Question: I am trying to create a custom UITableView that is contained within another view. I have been able to get the view set up almost like the way that I want it. I am just wondering however how come the two methods ('tableView:cellForRowAtIndexPath' and 'tableView:didSelectRowAtIndexPath') that I need the most are not getting called. Note that I am not using UITableViewController, but I am using UIViewController to control the tableView.

And here is a snippet of my code
'''
- (void)loadView {
CGRect applicationFrame = [[UIScreen mainScreen] applicationFrame];
UIView * contentView = [[UIView alloc] initWithFrame:applicationFrame];
contentView.backgroundColor = [UIColor whiteColor];
self.view = contentView;
UIImageView * backgroundImageView = [[UIImageView alloc] initWithImage:[UIImage imageNamed:@"mainBackground.jpeg"]];
[self.view addSubview:backgroundImageView];
CGRect tableFrame = CGRectMake(40, 40, 240, 310);
self.listView = [[UITableView alloc] initWithFrame:tableFrame];
self.listView.dataSource = self;
self.listView.delegate = self;
self.listView.scrollEnabled = NO;
self.listView.rowHeight = 50;
self.listView.backgroundColor = [UIColor clearColor];
self.listView.backgroundView = [[UIImageView alloc] initWithImage:[UIImage imageNamed:@"cellBgMid"]];
[self.view addSubview:self.listView];
}
- (UITableViewCell *)tableView:(UITableView *)tableView cellForRowAtIndexPath:(NSIndexPath *)indexPath {
NSLog(@"cellRow %@", indexPath.row);
return [super tableView:tableView cellForRowAtIndexPath:indexPath];
}
- (void)tableView:(UITableView *)tableView didSelectRowAtIndexPath:(NSIndexPath *)indexPath {
NSLog(@"Did Select Row%@", indexPath.row);
[super tableView:tableView didSelectRowAtIndexPath:indexPath];
}
'''
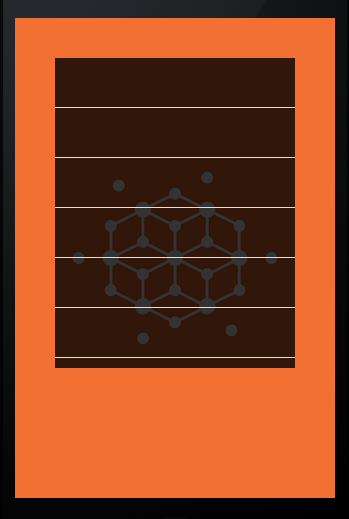
Answer: Did you implement the -tableView:numberOfRowsInSection: ? Without it you won't be able to have any cells in your table view.